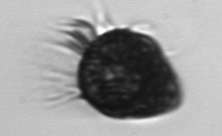
Label: Strombidium_morphotype2